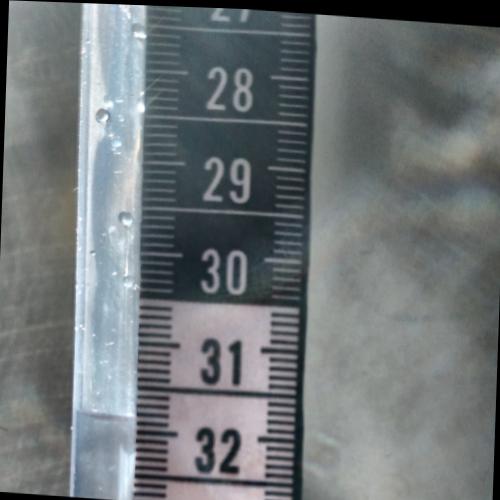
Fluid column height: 31.8 cm